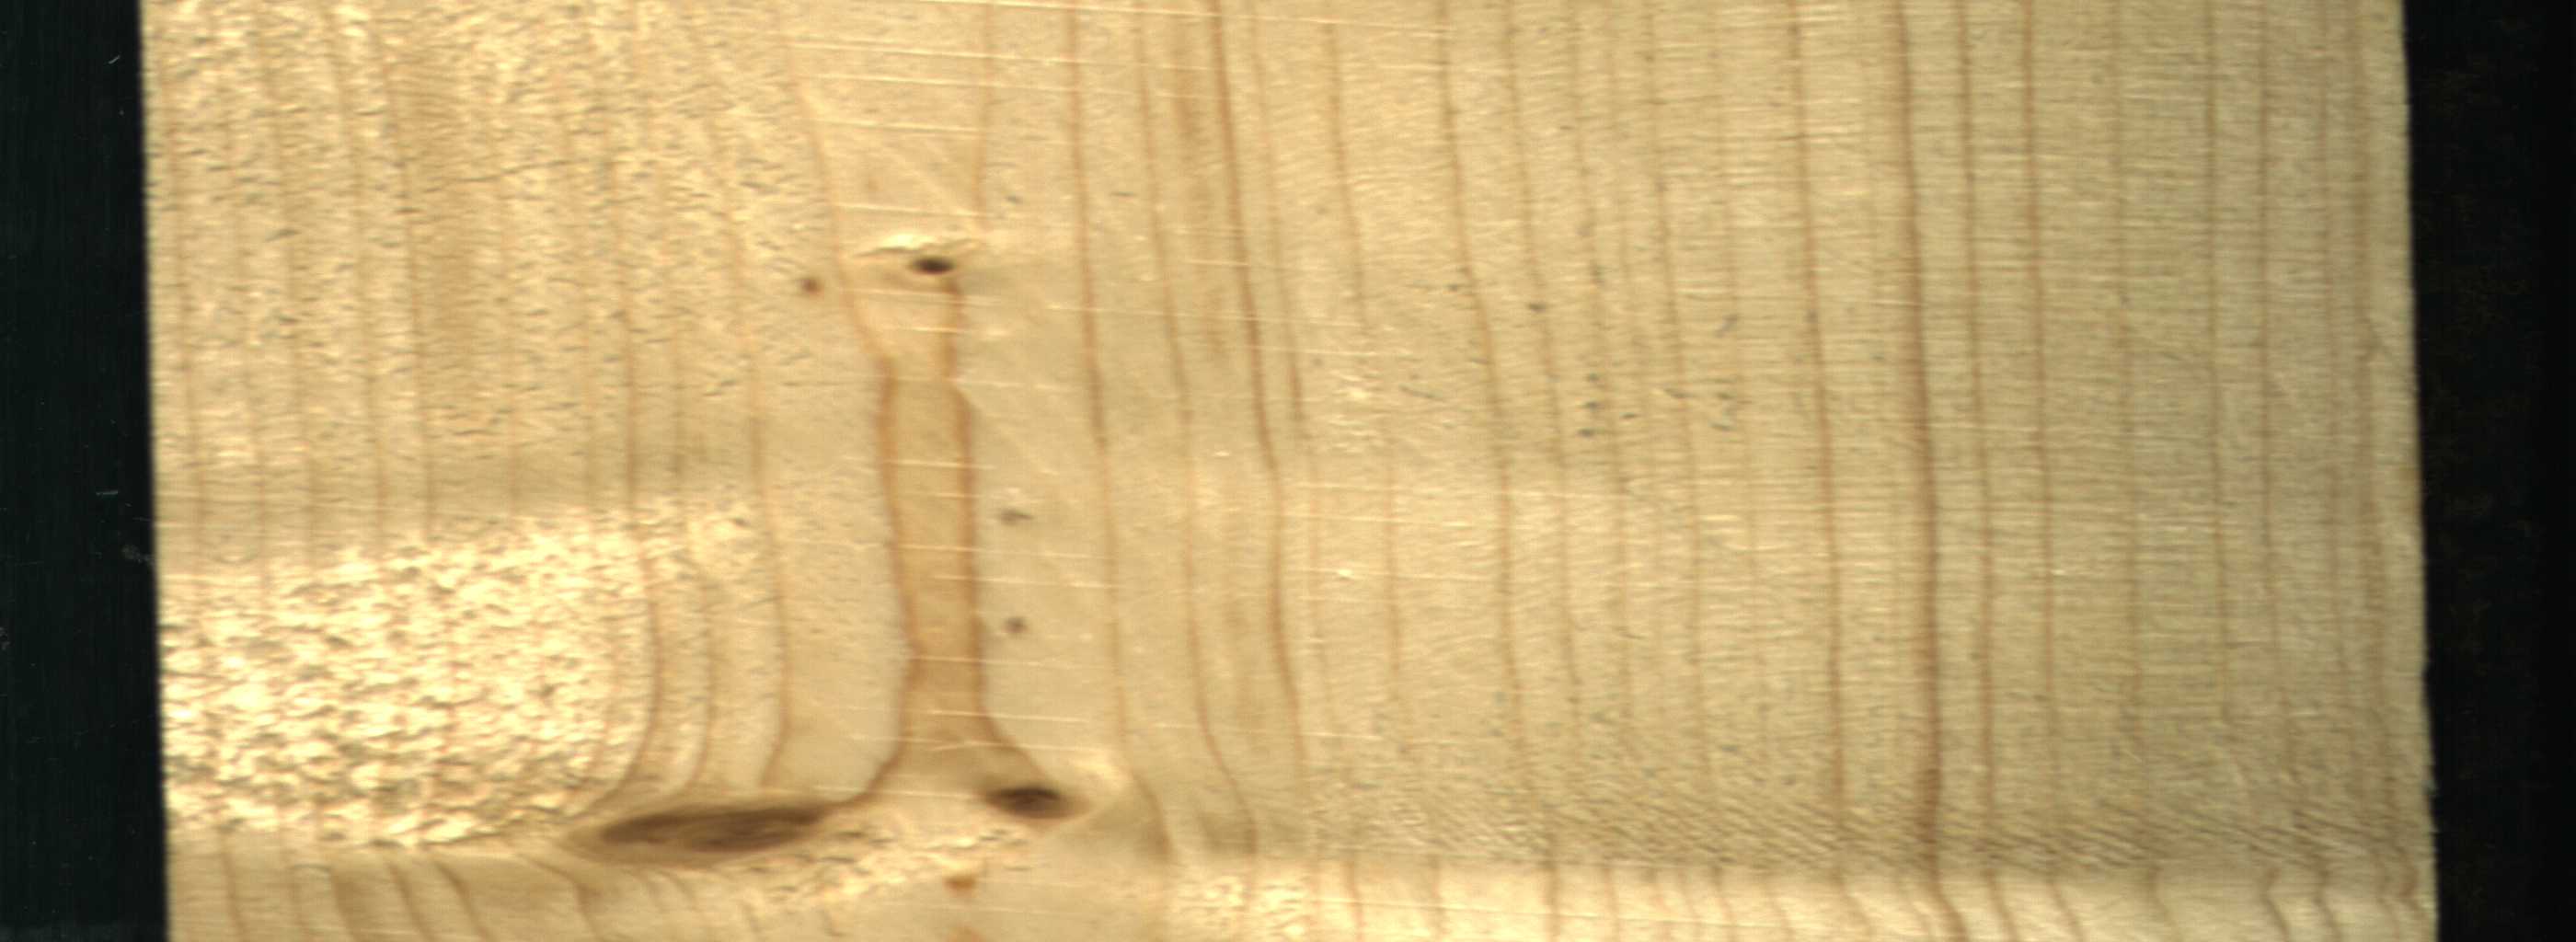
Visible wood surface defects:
Live_Knot
Live_Knot
Live_Knot